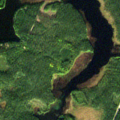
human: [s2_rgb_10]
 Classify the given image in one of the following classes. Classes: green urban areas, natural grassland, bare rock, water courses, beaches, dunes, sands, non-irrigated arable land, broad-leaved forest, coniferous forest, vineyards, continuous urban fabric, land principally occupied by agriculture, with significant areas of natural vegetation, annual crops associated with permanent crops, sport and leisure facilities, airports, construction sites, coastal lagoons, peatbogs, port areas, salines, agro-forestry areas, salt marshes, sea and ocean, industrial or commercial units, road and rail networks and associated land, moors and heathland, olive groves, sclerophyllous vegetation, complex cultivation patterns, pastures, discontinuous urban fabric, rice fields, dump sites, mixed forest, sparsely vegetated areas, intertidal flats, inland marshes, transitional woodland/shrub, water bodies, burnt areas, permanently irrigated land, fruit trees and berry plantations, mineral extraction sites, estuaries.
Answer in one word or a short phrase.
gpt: coniferous forest, water bodies